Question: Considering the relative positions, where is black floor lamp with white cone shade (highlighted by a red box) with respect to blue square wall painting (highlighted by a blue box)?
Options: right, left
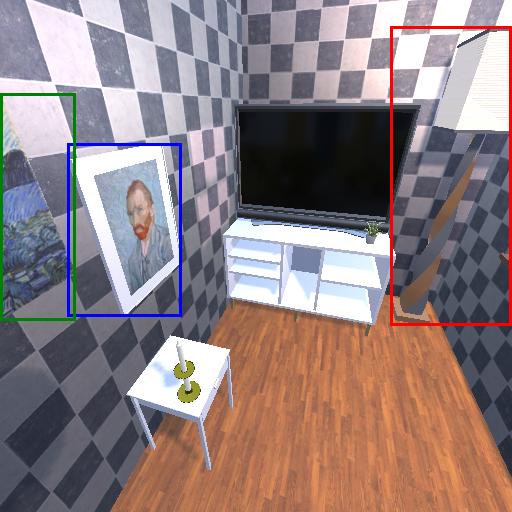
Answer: right